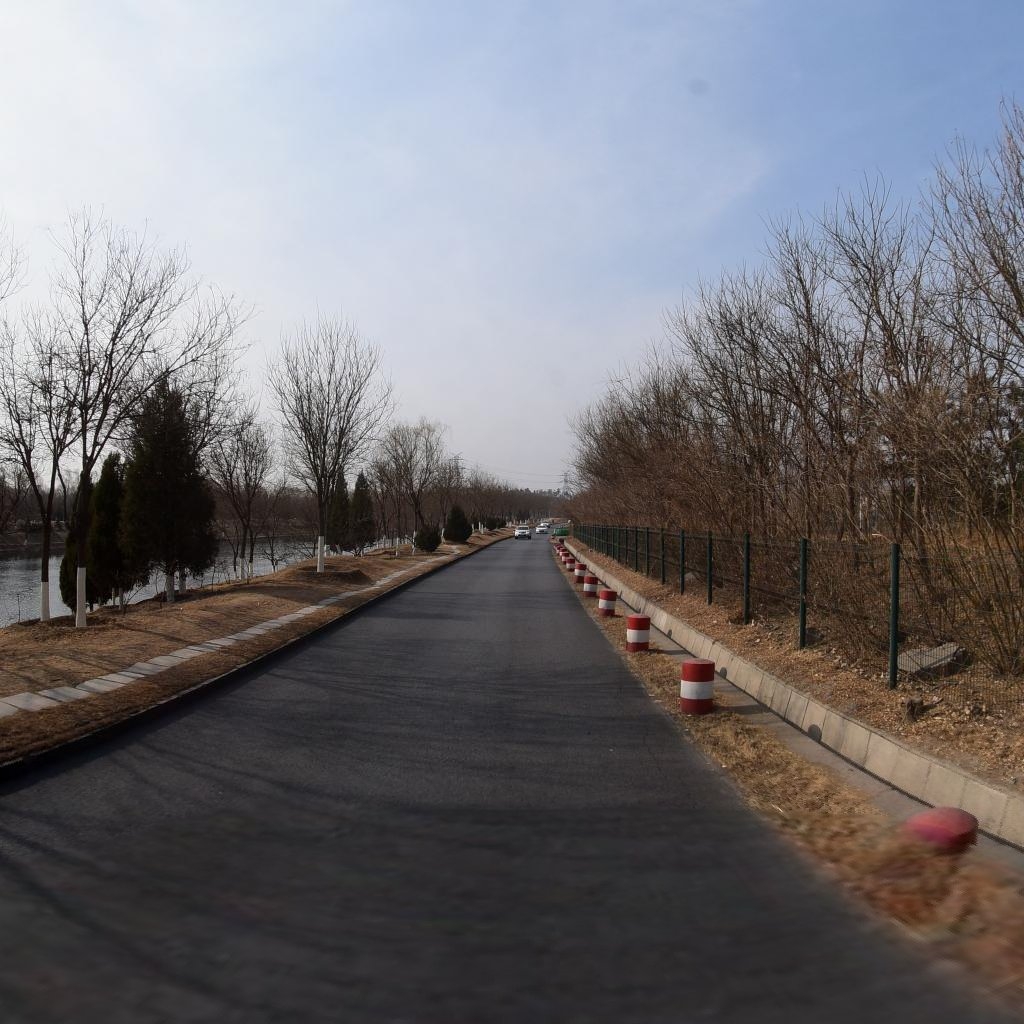
Region: Chaoyang
Road damage annotations: longitudinal crack